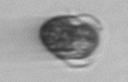
Label: Mesodinium